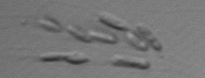
Label: Dinobryon